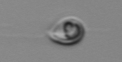
Label: flagellate